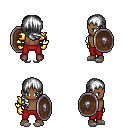
a pixel art fantasy rpg character, male body template, human, dark skin, gold arm armor, red pants, white right-swept hairstyle, gold gloves, white slippers, shield, four views (front, back, left, right), 2x2 character sprite sheet, small pixel art, hard edges, no anti-aliasing